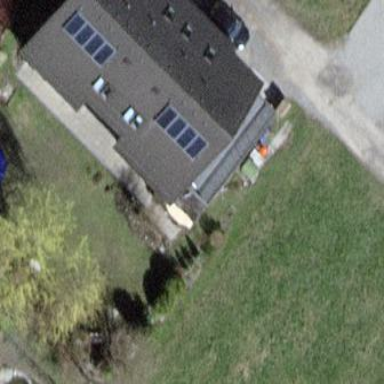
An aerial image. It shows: Semidetached house.